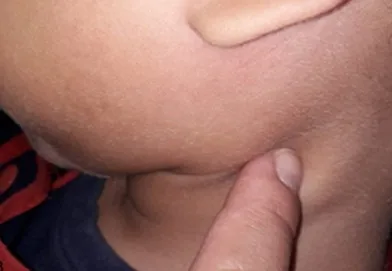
Presence of left cervical lymph node.
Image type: medical_photograph (skin_photograph)